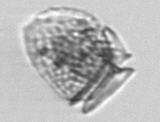
Label: Dinophysis_norvegica